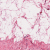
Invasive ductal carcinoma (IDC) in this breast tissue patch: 0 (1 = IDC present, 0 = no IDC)